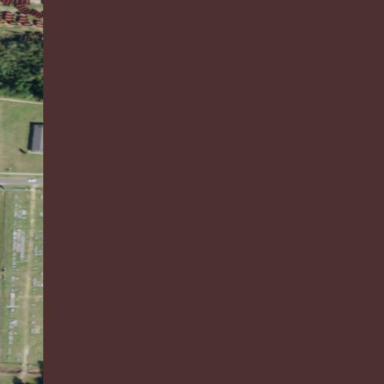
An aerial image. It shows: Cemetery.